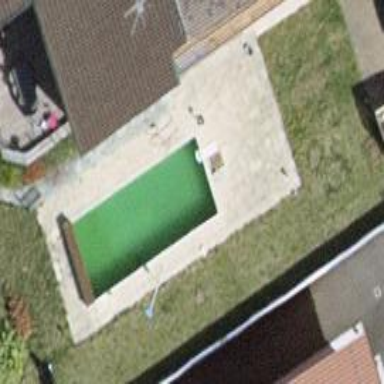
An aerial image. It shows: Swimming pool located in leisure land.